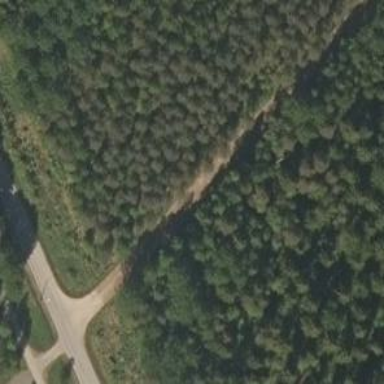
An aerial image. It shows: Unclassified road.